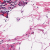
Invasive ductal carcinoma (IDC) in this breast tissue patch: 0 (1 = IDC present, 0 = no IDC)